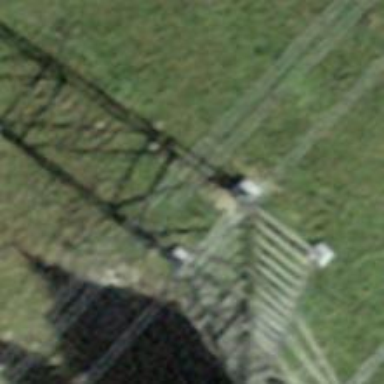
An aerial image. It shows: Power line in the image.